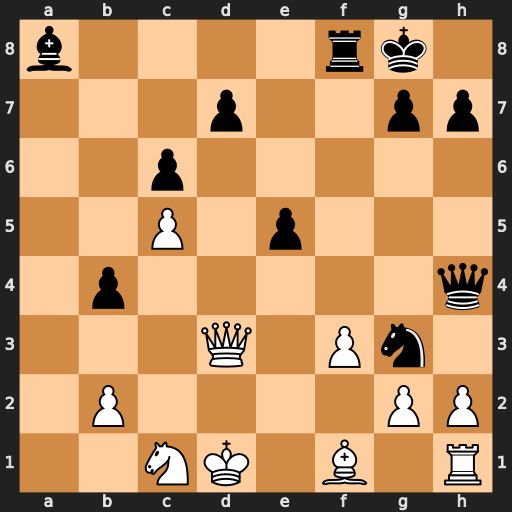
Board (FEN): b4rk1/3p2pp/2p5/2P1p3/1p5q/3Q1Pn1/1P4PP/2NK1B1R
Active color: w
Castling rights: -
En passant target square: -
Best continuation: Qc4+ Qxc4 Bxc4+